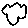
Label: cloud